Question: I need some icons like github icons. just like favorite, settings, profile, remove, tag, etc, few colors, keep the icons small, it's a big problem for a coder to find these things.

this is github icons, it has a gray and white colors, to switch on hover and click
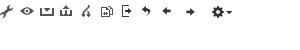
Answer: Please search on icon finder <URL> each one with it's name you will find what you want...